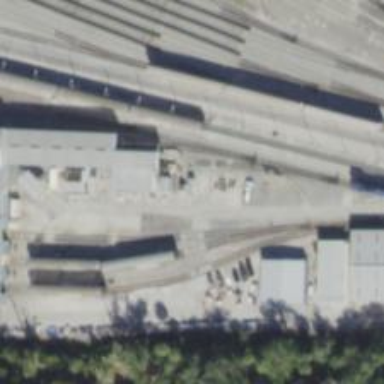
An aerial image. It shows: Railway yard.